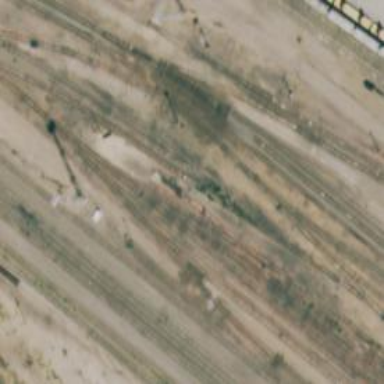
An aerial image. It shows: Railway siding with rails.